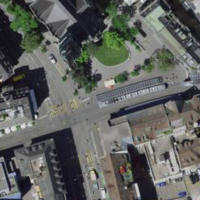
EUNIS habitat code: 57
Species observed at this site:
Melittis melissophyllum
Columba livia